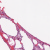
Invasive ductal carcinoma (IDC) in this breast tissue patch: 0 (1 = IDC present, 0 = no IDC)